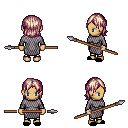
a pixel art fantasy rpg character, female body template, human, tanned skin, chain mail, gold greaves, white blonde long bangs hairstyle, black slippers, spear, four views (front, back, left, right), 2x2 character sprite sheet, small pixel art, hard edges, no anti-aliasing